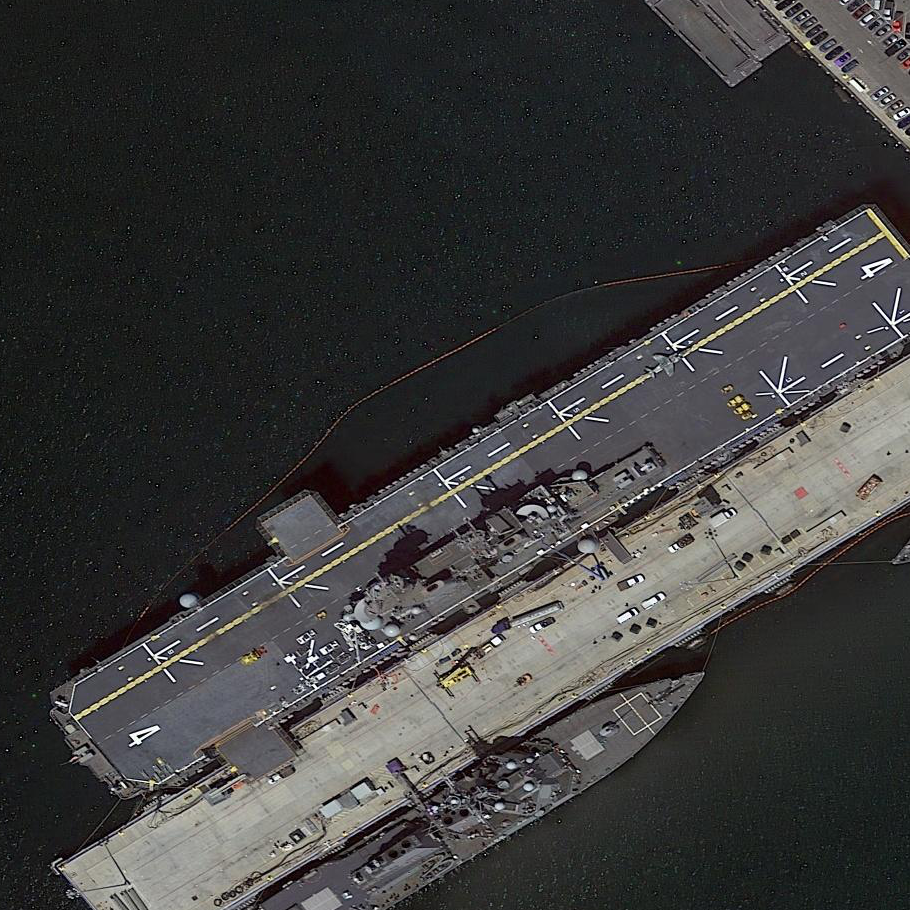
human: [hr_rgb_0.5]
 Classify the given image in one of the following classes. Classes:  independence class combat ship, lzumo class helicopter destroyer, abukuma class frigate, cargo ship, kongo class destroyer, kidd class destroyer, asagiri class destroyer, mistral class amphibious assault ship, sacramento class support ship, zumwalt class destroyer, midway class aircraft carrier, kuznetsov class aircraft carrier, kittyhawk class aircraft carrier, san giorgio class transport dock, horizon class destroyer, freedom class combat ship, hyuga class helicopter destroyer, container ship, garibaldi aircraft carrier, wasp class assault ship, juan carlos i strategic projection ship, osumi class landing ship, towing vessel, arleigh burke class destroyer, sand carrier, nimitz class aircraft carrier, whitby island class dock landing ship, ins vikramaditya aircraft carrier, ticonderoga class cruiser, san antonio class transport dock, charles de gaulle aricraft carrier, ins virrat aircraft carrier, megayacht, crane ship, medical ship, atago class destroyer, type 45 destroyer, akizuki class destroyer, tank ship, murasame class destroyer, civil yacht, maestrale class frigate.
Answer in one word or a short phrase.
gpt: Wasp class assault ship